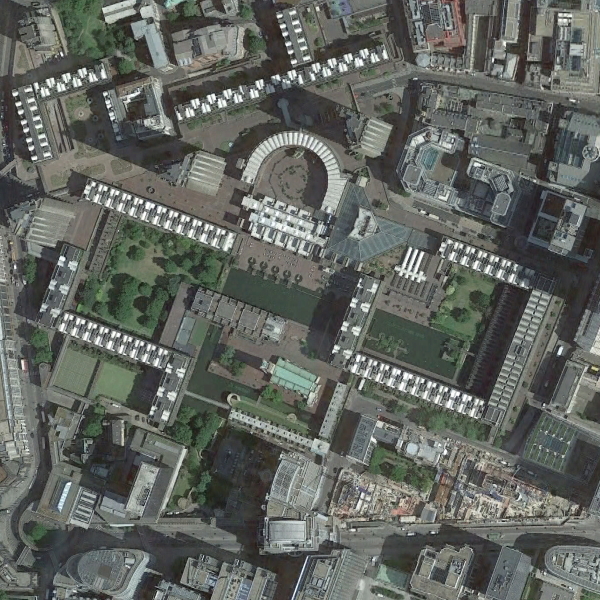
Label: School